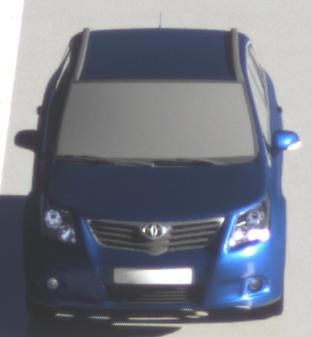
Make: Toyota
Model: Avensis 1.6
Detailed model: Avensis (T27) Notch Back
Model produced from: 2009/01
Model produced until: 2010/08
Doors: 4
Color: blue
Road condition: wet road
Daytime: morning or afternoon
Contrast: high contrast